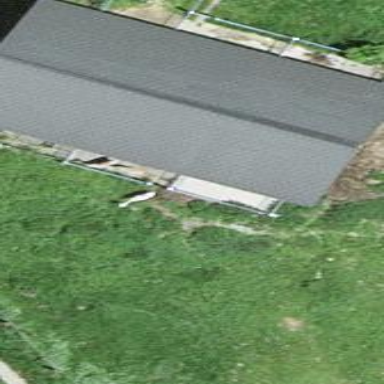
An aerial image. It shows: Farm building.